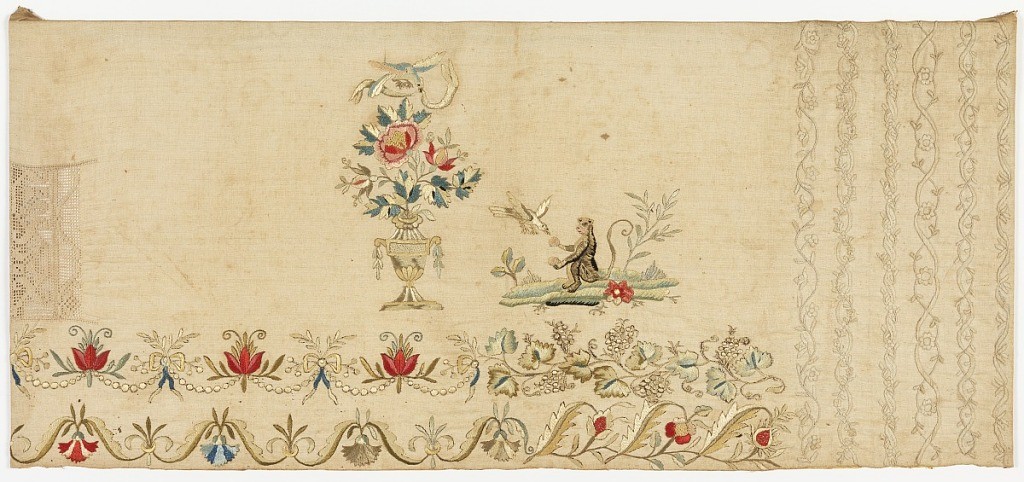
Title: Sampler
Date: early 19th century
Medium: silk and cotton embroidery, linen warp, cotton weft Technique: embroidery in satin and stem stitch, withdrawn element work.
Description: Oblong sampler worked in browns, blues, greens, yellows, red, pink, and white silk on a white linen ground.  At the left edge, a small panel of withdrawn element work.  At the right end, vertical bands of whitework floral borders in satin and stem stitches. In the center, colored silk work in satin stitch of an urn of flowers, a bird with a garland in its beak, a monkey feeding a bird, and flower and vine borders.